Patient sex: M
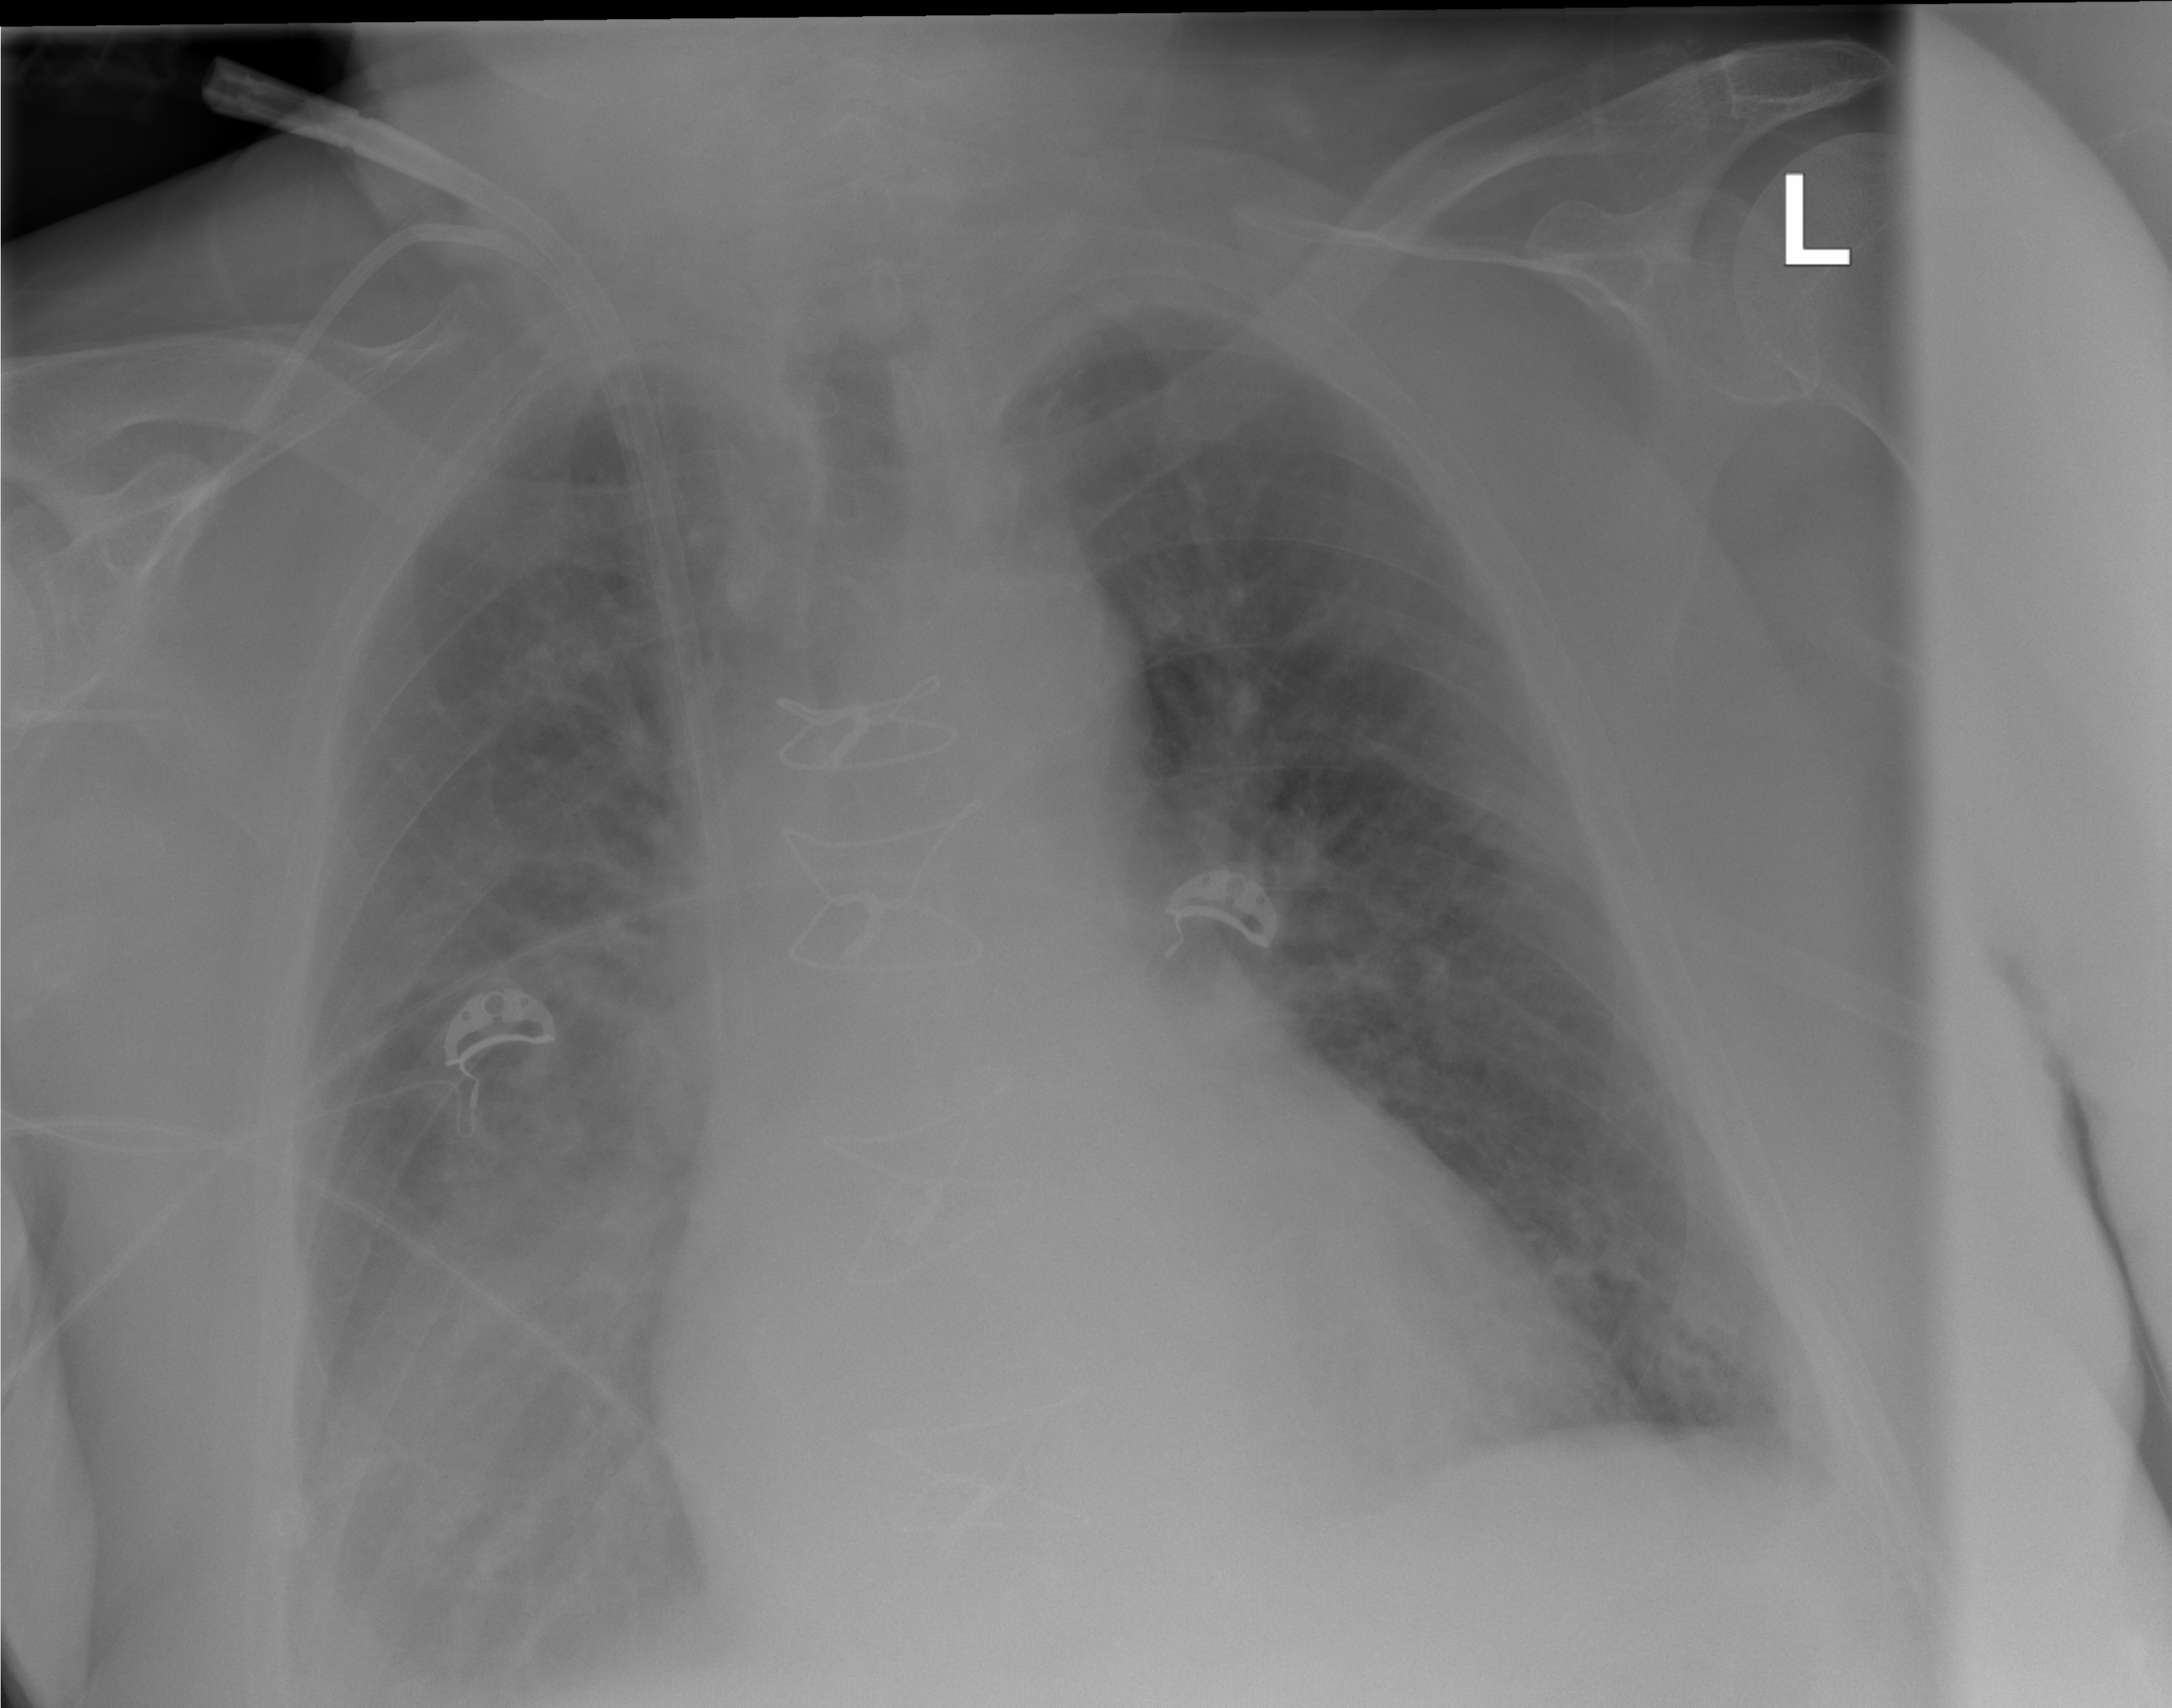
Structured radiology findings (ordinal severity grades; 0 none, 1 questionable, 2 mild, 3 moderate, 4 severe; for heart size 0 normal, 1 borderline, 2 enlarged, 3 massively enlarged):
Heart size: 1
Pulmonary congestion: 0
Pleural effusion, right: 2
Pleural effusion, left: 1
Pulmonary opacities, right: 1
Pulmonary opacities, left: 0
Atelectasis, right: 2
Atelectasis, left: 2